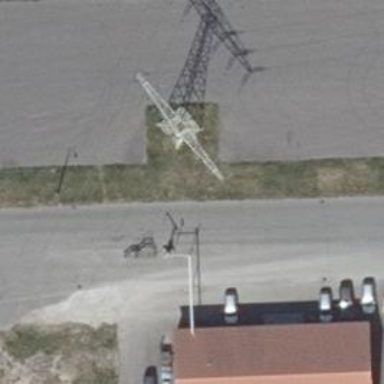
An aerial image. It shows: Power line in the image.